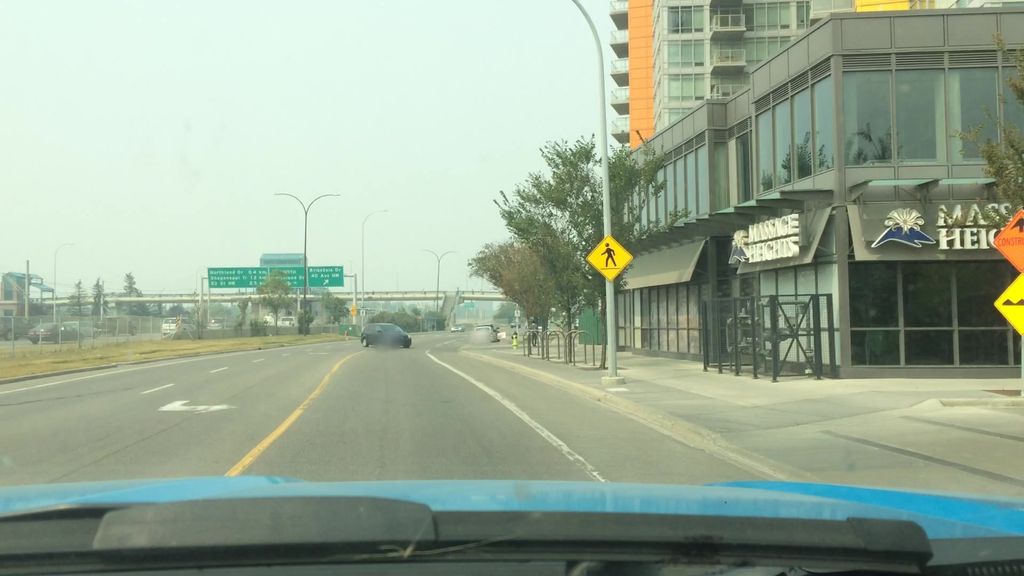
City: calgary